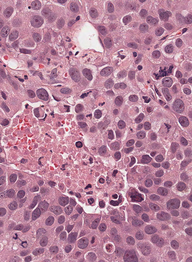
Tumor epithelial tissue: yes
Tumor-associated stroma tissue: no
Normal tissue: no